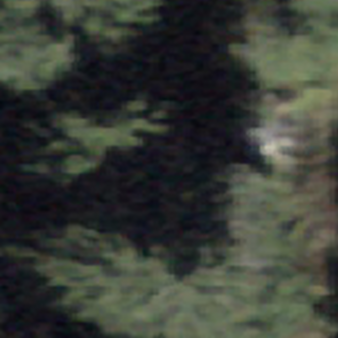
Label: other